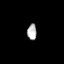
Tissue: prostate
Cell type: Myeloid cells
Senescence score: 0.7548
Nuclear area (px): 149
Mean DAPI intensity: 176.779